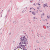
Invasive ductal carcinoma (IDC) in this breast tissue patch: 1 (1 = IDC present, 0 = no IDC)